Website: macys
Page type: billing-address
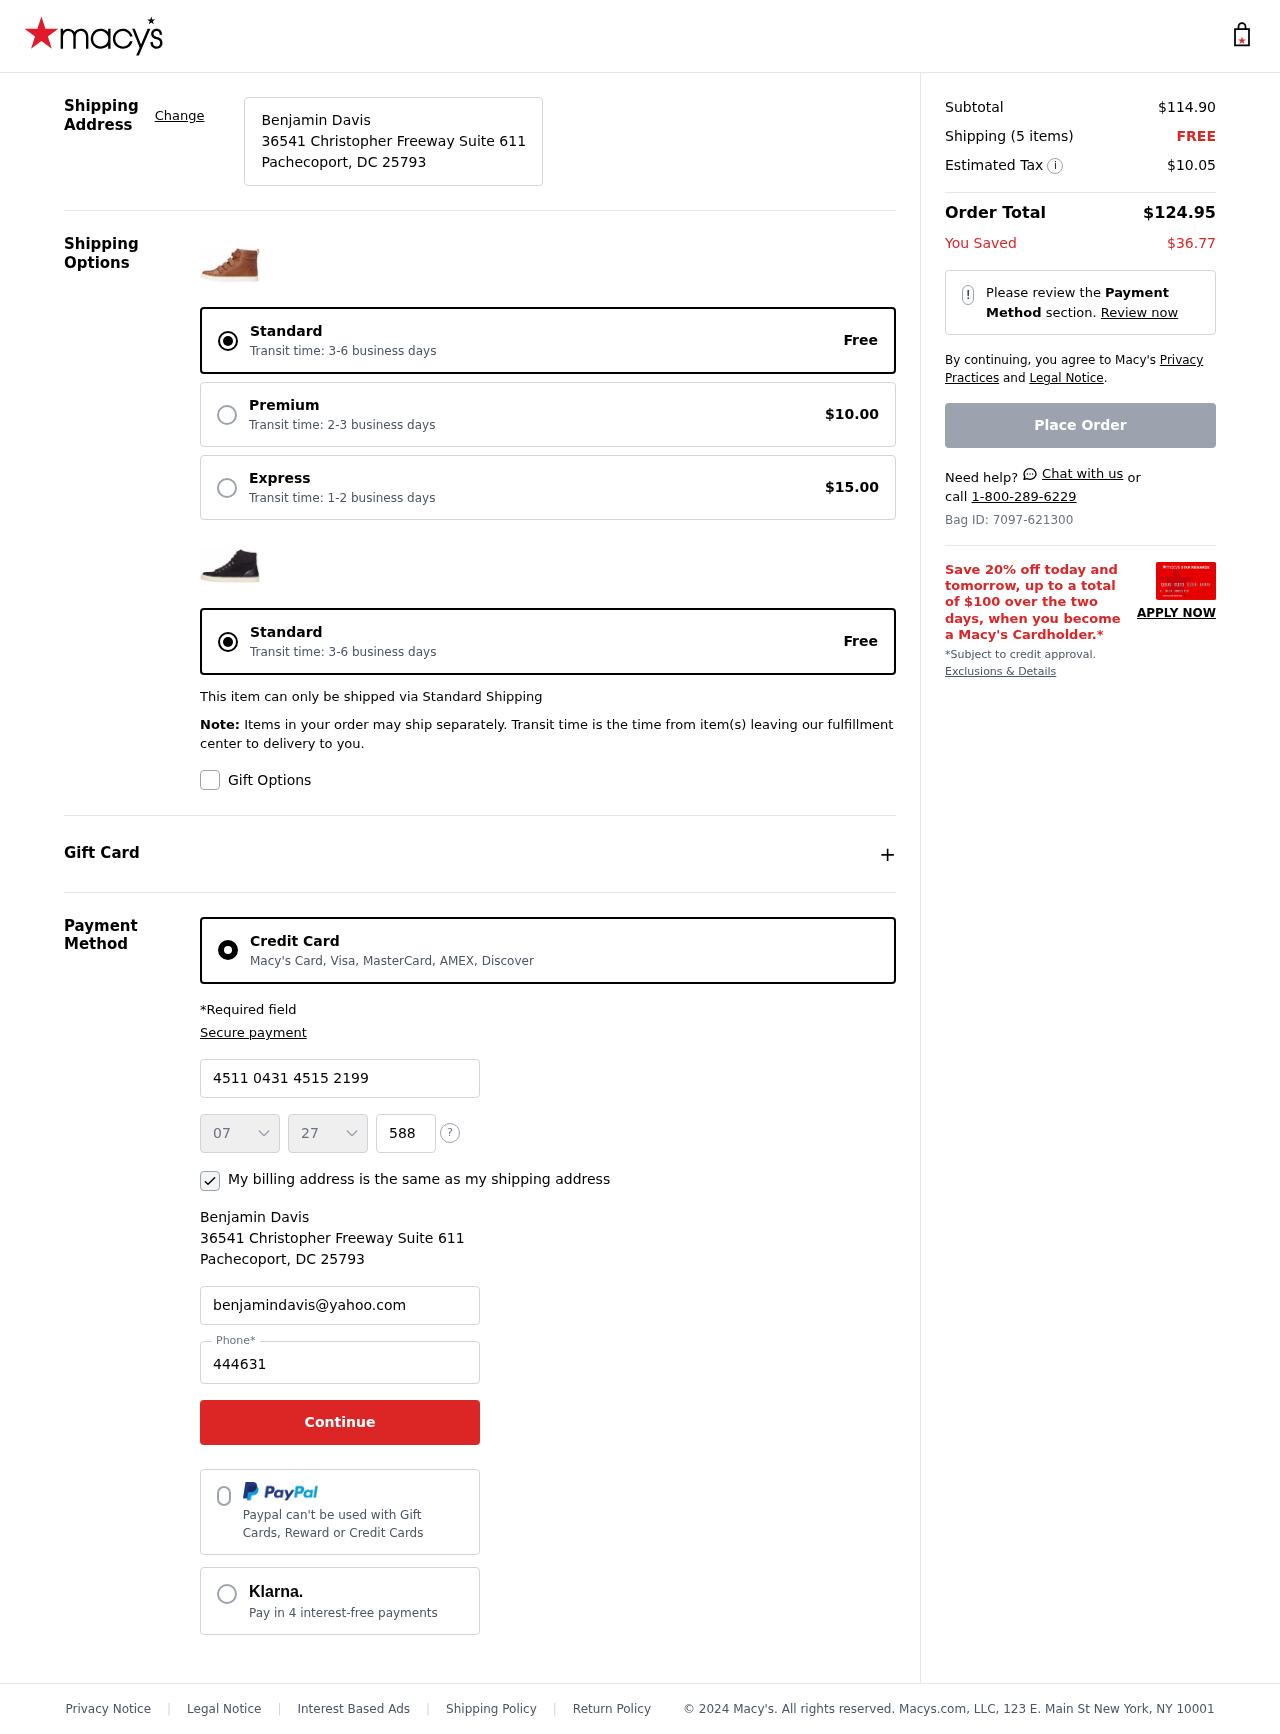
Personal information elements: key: PII_CARD_CVV
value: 588
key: PII_CARD_EXPIRY_MONTH
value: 07
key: PII_CARD_EXPIRY_YEAR
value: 27
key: PII_CARD_NUMBER
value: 4511 0431 4515 2199
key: PII_CITY_STATE_ZIP
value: Pachecoport, DC 25793
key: PII_EMAIL
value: benjamindavis@yahoo.com
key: PII_FULLNAME
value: Benjamin Davis
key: PII_PHONE
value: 4446319609
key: PII_STREET
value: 36541 Christopher Freeway Suite 611
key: PII_FULLNAME2
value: Benjamin Davis
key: PII_CITY
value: Pachecoport
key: PII_STATE
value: DC
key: PII_STATE_ABBR
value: DC
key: PII_POSTCODE
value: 25793
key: PII_POSTCODE_FULL
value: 25793
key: PII_CITY_STATE
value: Pachecoport, DC
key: PII_POSTCODE_NUMERIC
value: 25793
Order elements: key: ORDER_SUBTOTAL
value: $114.90
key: ORDER_NUM_ITEMS
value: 5
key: ORDER_SHIPPING_COST
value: FREE
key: ORDER_TAX
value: $10.05
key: ORDER_TOTAL
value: $124.95
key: ORDER_SAVINGS
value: $36.77
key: ORDER_ID
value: Bag ID: 7097-621300